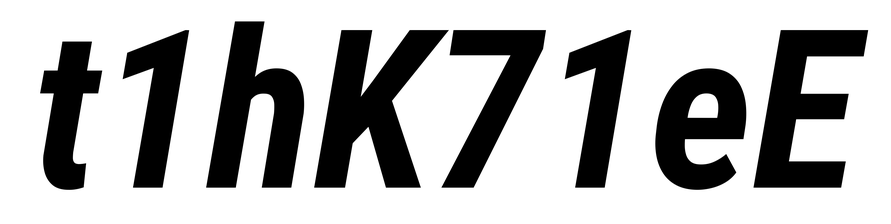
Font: Roboto-Italic_Condensed_Bold_Italic